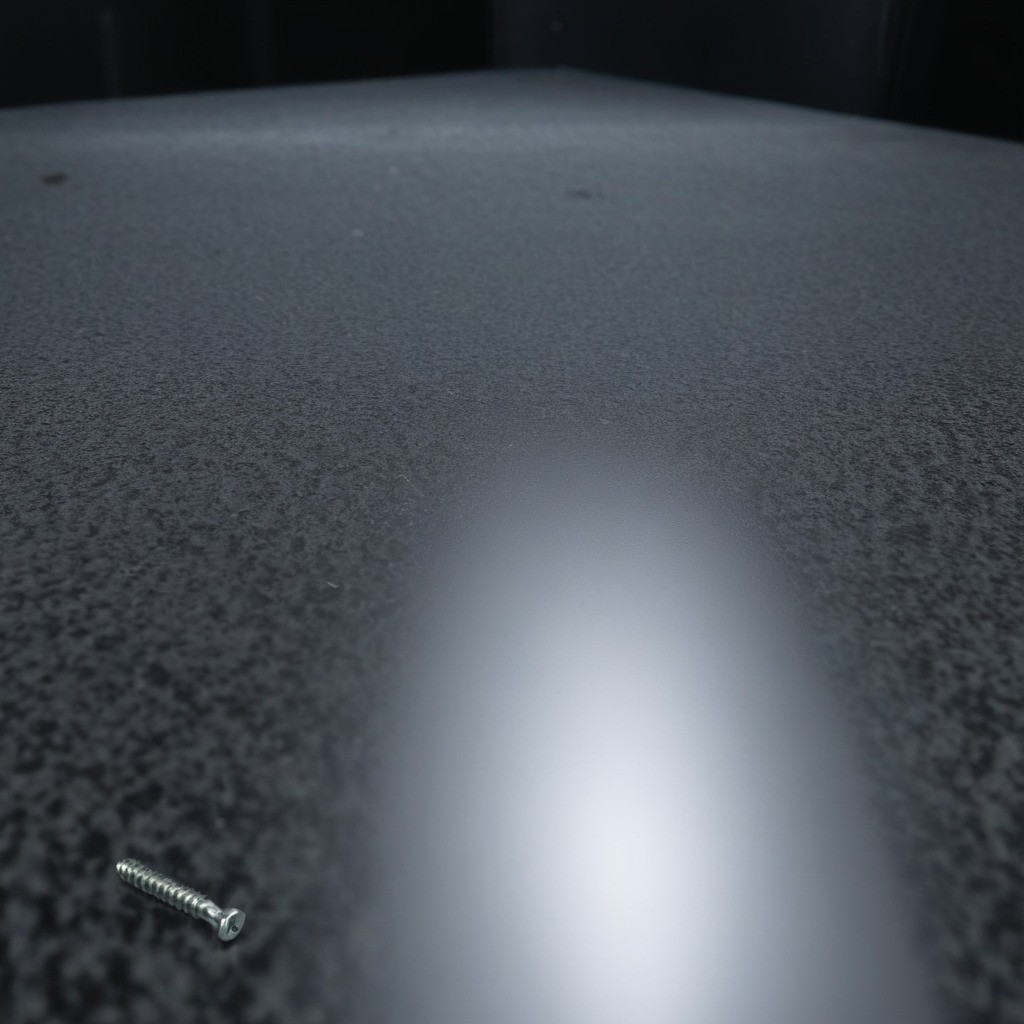
A metal screw is lying on a clean granite table inside a workshop at night dim ambient light soft shadows worn but